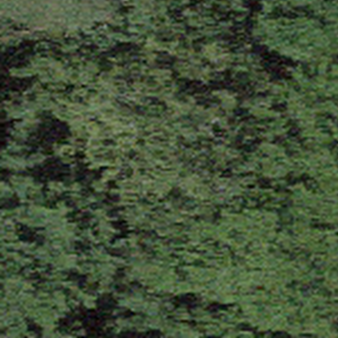
Label: other